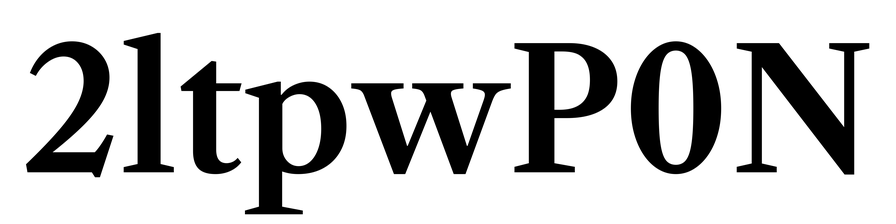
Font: LibreCaslonText_SemiBold